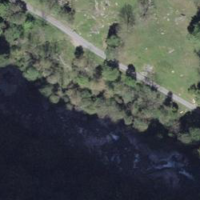
EUNIS habitat code: 41
Species observed at this site:
Rumex acetosella